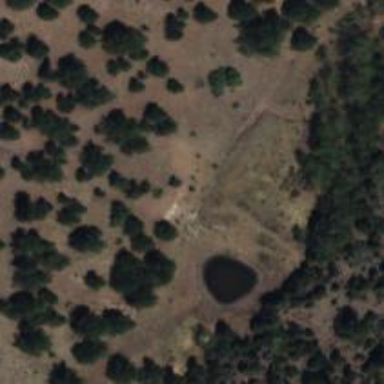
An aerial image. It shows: Reservoir.